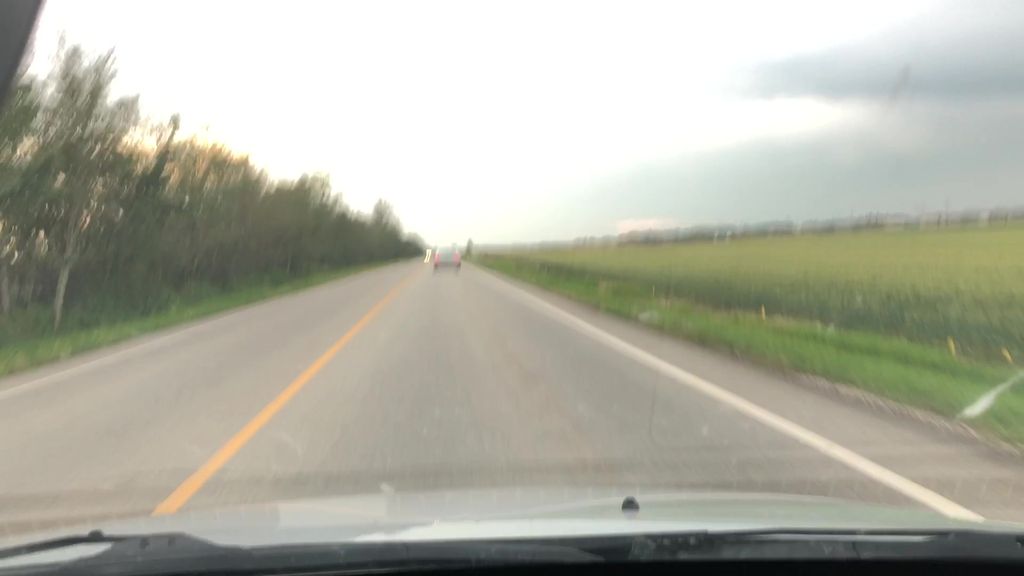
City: edmonton